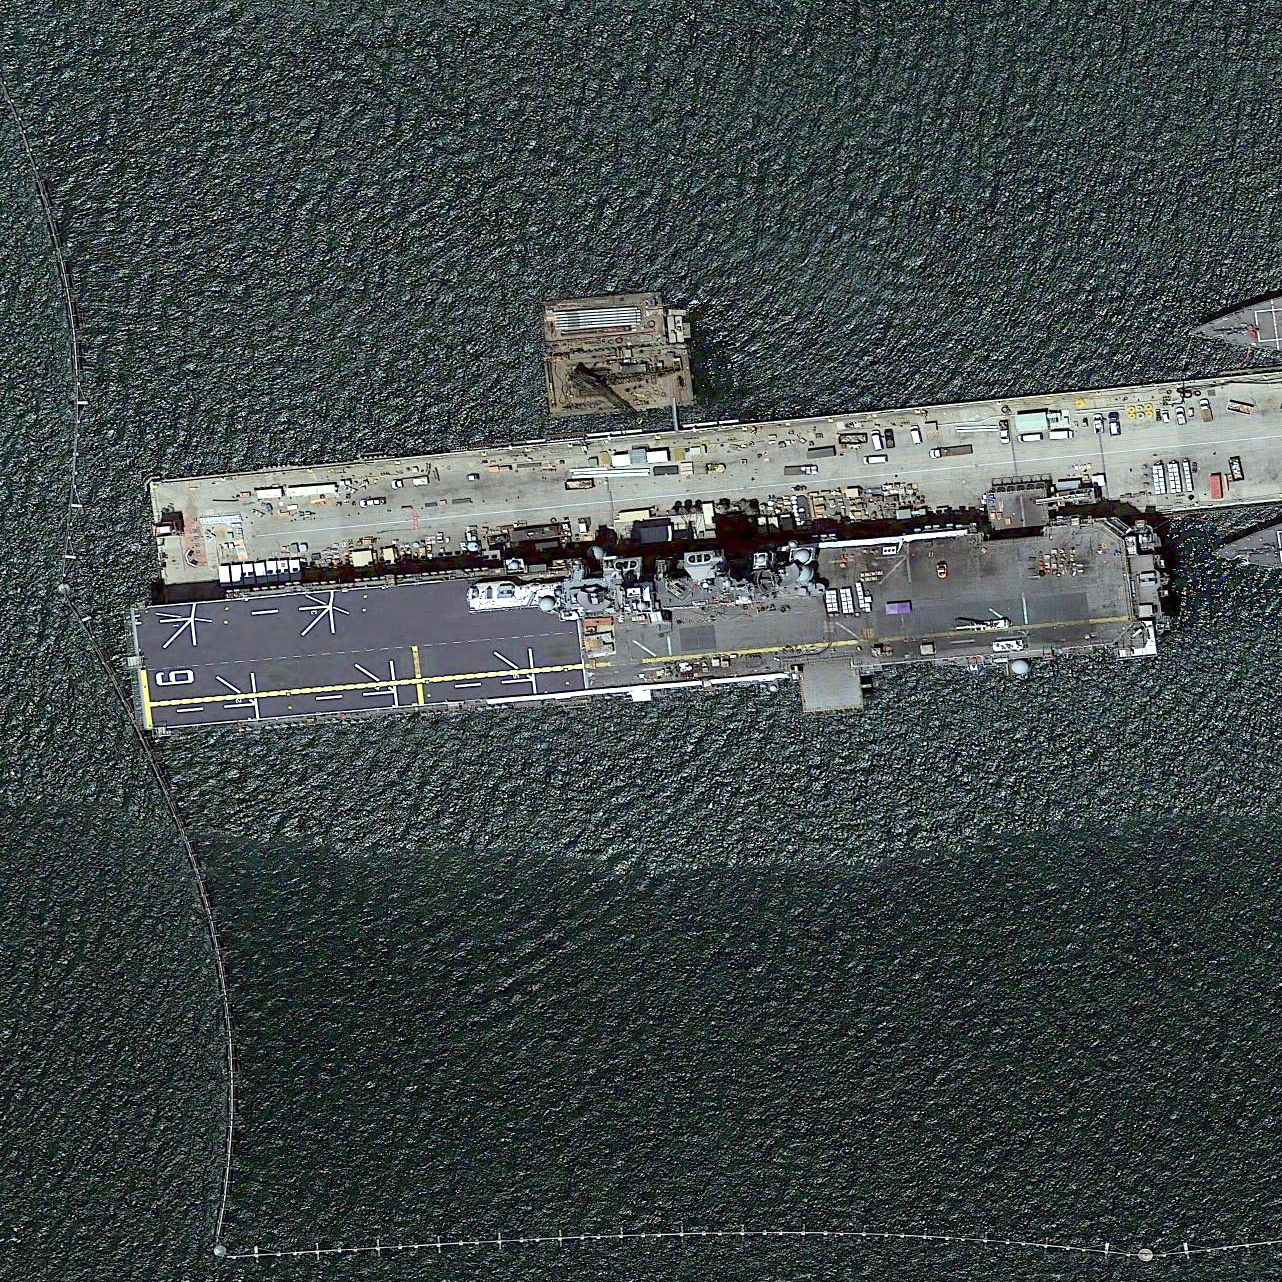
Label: assault